Question: When i enable all exceptions breakpoint my app always stops in AppDelegate, but im able to continue the program execution, but its very annoying cause always takes me to the appdelegate. Any ideas why?

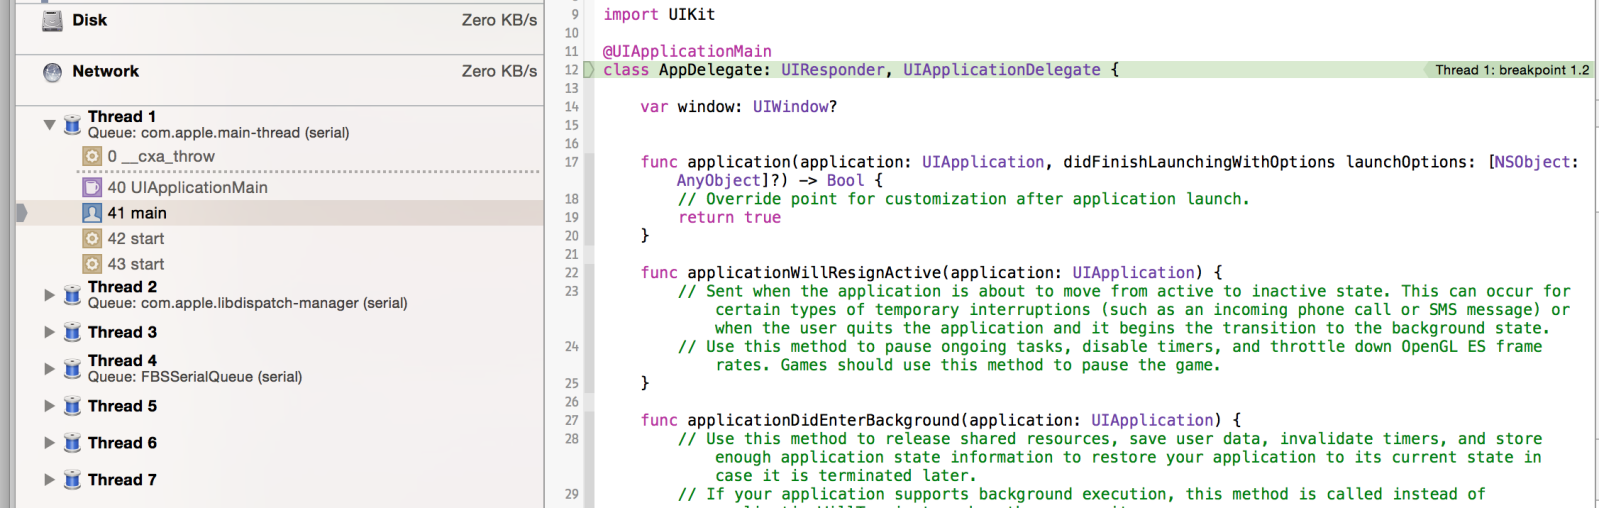
Answer: Only enable Objective-C breakpoints.
To see the actual statement that is causing the error add an exception breakpoint:
1. From the Main Menu Debug:Breakpoints:Create Exception Breakpoint.
2. Right-click the breakpoint and set the exception to Objective-C. This will ignore other types of exceptions such as from C++. There are parts of the APIs that use exceptions such as Core Data (Apple is Special).
3. Add an action: "po $arg1".
Run the app to get the breakpoint and you will be at the line that causes the exception and the error message will be in the debugger console.
<URL>
<URL>